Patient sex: M
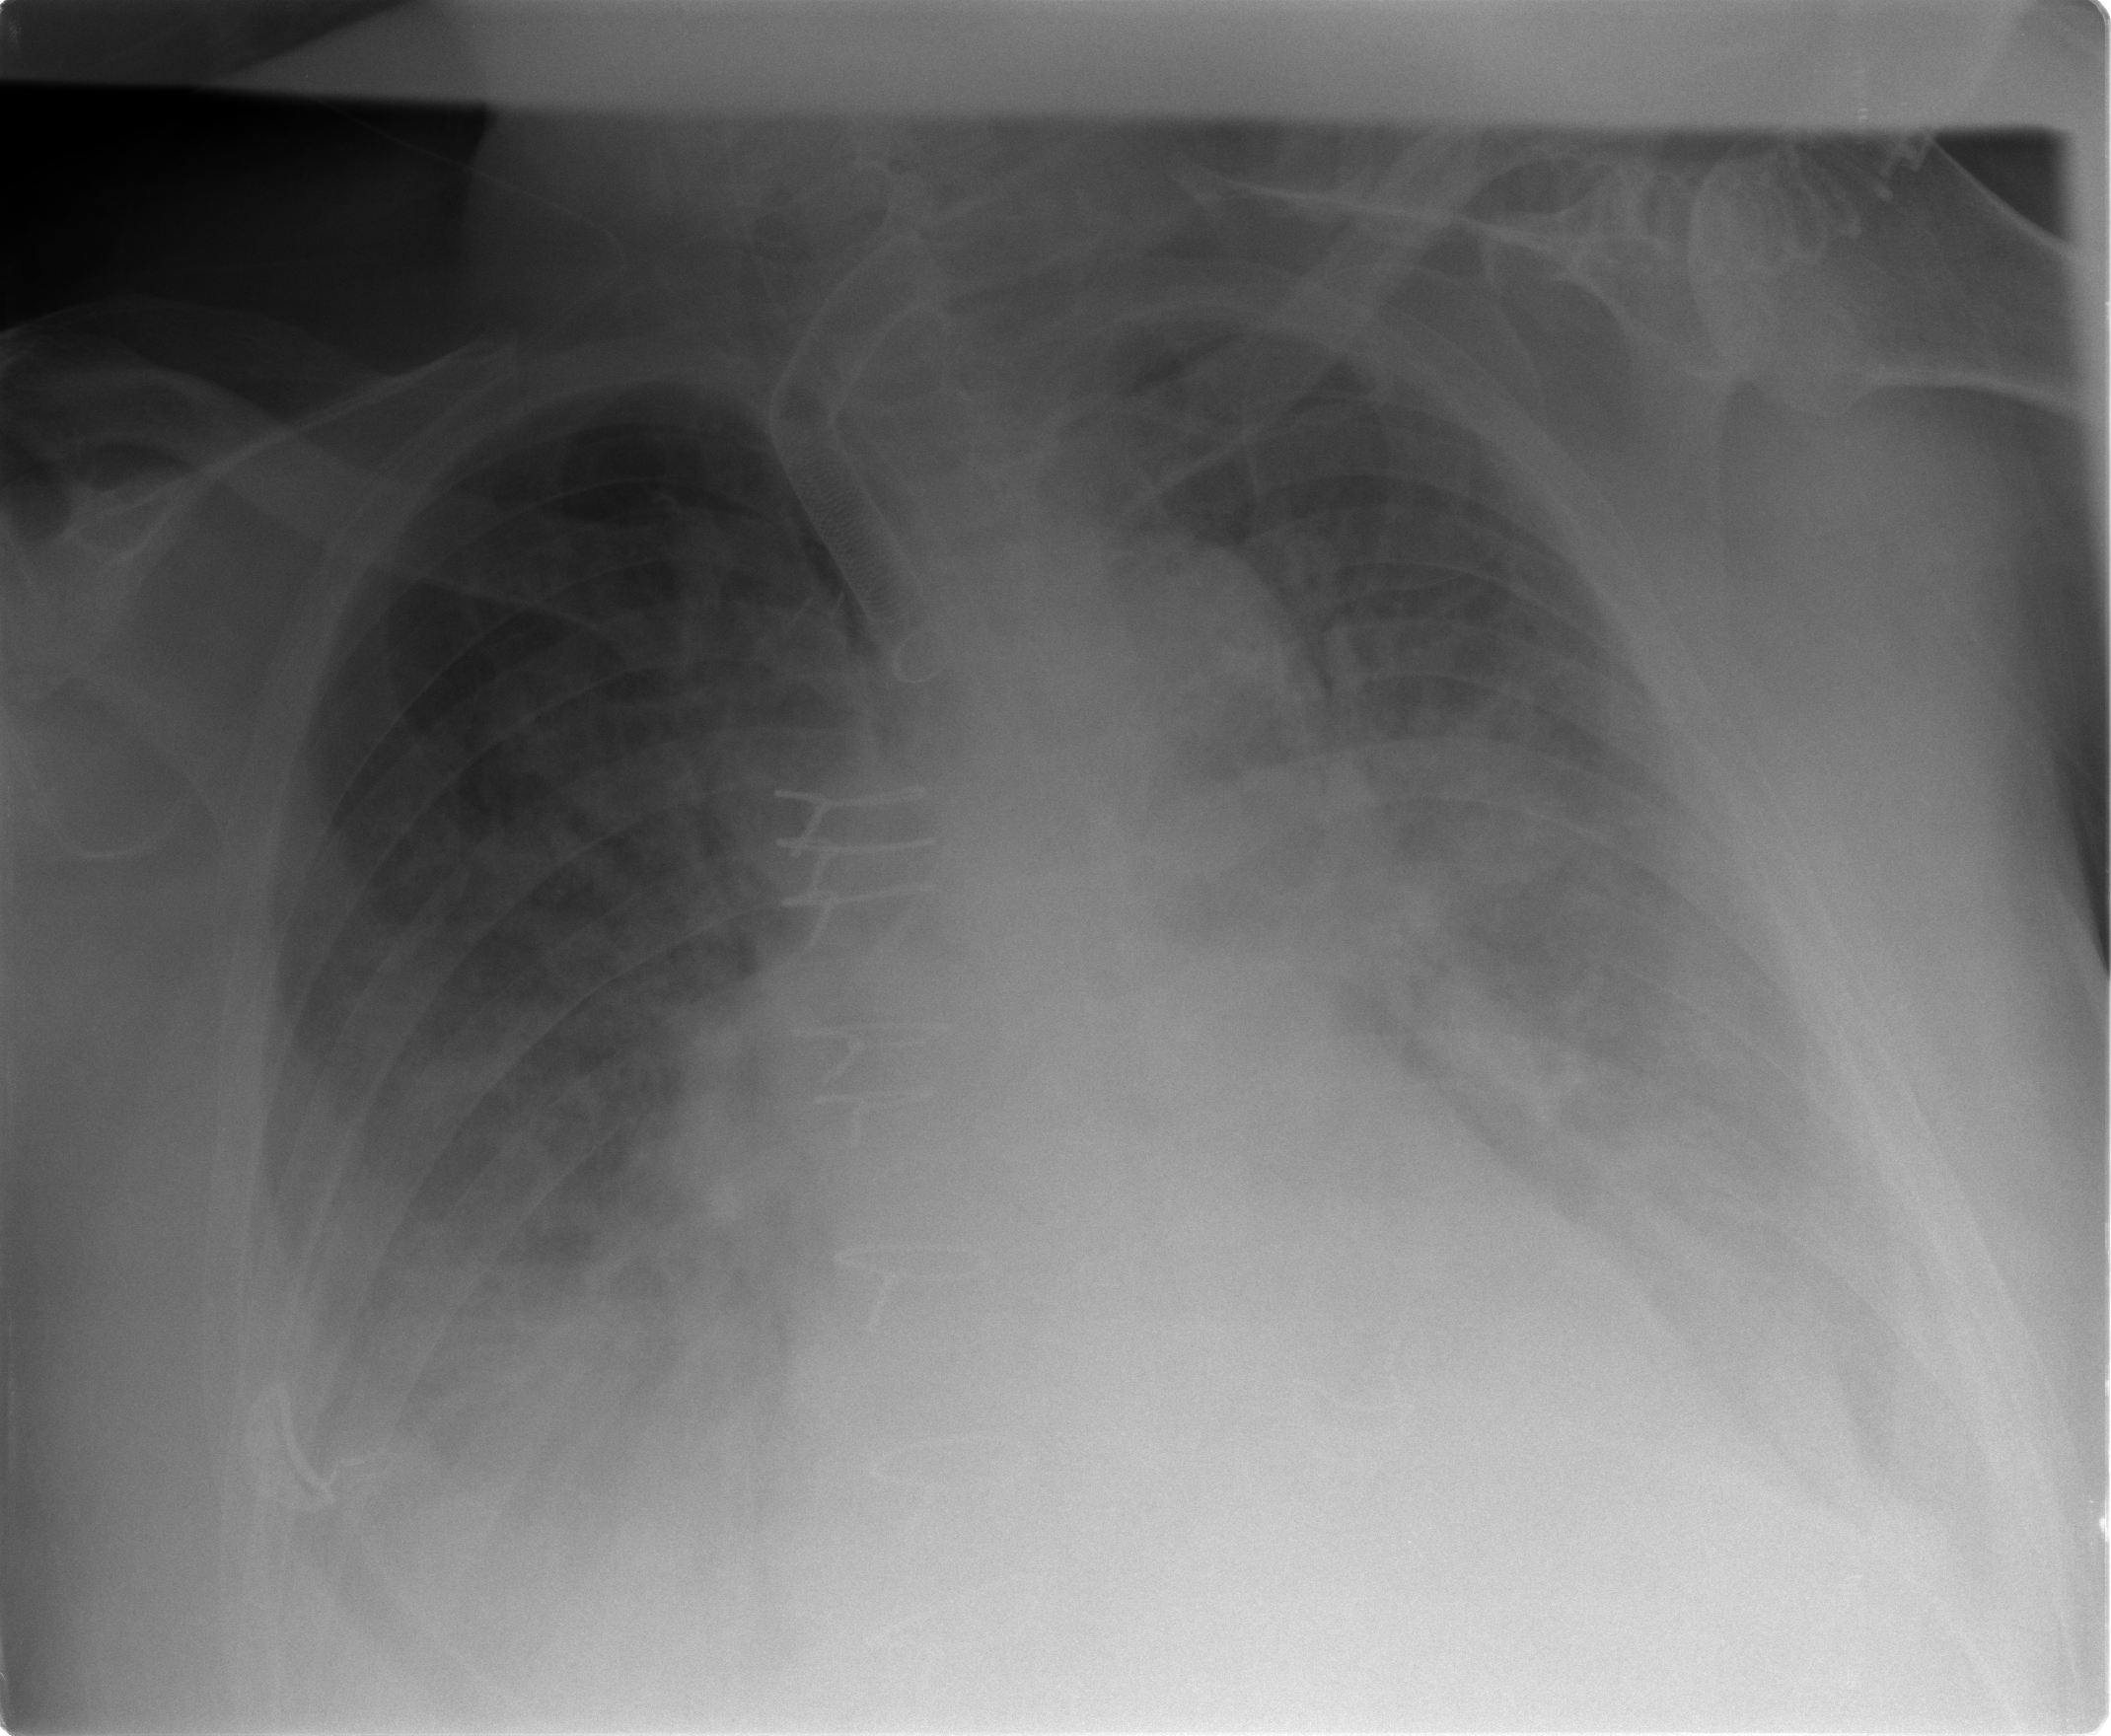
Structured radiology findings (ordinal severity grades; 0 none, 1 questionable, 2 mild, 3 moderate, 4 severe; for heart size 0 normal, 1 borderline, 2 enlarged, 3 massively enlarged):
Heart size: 2
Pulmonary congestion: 3
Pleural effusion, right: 2
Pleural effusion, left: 2
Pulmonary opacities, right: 2
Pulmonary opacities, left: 2
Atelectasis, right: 2
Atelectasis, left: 2